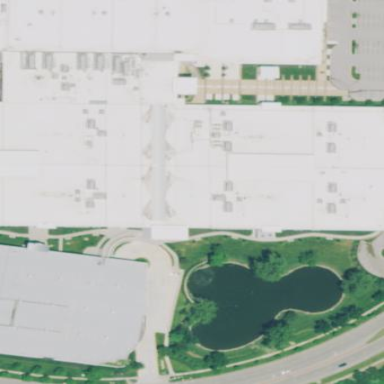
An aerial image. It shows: Commercial building.